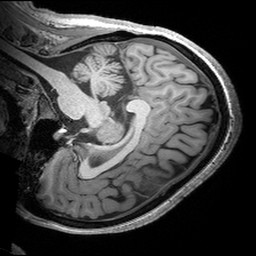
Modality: T1w
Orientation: sagittal
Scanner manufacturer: siemens
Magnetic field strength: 3 T
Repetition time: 2.53 s
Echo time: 0.00299 s